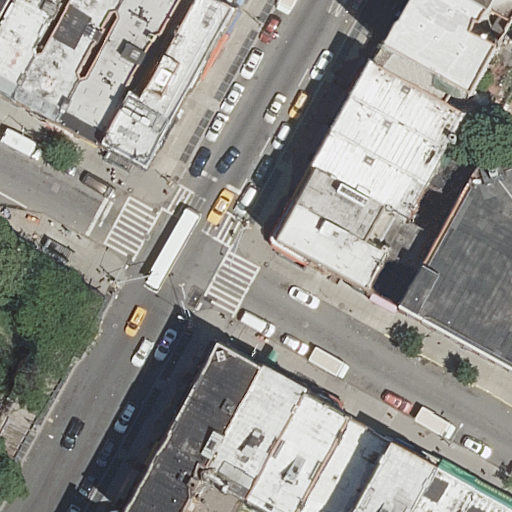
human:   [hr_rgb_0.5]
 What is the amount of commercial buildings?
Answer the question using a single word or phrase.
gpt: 0

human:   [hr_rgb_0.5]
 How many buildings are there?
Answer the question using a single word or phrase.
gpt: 18

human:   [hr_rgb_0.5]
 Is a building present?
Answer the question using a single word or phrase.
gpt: yes

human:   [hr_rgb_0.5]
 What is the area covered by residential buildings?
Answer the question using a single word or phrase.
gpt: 3000m2

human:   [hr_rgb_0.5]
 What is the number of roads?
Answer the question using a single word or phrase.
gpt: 4

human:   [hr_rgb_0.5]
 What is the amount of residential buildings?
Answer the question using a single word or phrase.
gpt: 17

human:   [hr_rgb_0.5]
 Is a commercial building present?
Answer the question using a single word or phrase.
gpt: no

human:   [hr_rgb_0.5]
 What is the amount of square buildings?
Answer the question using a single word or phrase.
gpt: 0

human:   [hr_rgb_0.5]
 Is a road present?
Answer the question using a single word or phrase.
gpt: yes

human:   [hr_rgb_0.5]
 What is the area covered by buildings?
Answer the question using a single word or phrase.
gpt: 3576m2

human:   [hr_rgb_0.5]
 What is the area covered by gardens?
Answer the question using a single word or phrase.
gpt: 96m2

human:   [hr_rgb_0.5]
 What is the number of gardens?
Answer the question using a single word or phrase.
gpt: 1

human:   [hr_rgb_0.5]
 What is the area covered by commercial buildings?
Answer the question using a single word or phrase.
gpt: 0m2

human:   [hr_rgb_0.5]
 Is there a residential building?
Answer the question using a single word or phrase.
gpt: yes

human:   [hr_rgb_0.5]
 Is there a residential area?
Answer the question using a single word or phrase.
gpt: yes

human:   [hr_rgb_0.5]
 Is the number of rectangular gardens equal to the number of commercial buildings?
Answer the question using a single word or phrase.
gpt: no

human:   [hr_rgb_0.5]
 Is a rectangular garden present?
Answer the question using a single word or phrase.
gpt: yes

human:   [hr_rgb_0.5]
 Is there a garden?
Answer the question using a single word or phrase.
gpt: yes

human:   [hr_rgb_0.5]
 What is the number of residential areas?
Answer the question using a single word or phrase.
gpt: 1

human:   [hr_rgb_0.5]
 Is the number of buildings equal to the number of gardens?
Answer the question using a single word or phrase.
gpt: no

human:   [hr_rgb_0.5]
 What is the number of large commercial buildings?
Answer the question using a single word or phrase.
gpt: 0

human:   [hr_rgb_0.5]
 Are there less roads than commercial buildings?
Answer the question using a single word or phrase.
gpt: no

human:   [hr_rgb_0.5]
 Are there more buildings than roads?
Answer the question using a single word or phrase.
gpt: yes

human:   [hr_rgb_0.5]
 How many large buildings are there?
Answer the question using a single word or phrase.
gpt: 1

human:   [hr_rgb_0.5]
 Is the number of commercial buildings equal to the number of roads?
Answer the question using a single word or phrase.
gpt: no

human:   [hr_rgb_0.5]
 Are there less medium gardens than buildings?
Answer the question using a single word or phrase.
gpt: yes

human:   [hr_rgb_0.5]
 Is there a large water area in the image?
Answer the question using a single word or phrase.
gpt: no

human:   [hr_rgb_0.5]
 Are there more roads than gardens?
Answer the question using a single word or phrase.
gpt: yes

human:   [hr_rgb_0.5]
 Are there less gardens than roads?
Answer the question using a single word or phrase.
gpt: yes

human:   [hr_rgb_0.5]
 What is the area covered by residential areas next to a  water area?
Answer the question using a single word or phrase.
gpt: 0m2

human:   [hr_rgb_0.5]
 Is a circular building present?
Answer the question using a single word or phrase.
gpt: no

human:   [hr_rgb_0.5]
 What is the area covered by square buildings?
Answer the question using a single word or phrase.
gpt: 0m2

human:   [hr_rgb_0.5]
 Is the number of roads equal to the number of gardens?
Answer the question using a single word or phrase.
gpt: no

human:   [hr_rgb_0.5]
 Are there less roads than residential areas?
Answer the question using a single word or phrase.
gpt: no

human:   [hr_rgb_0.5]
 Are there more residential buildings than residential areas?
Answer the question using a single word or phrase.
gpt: yes

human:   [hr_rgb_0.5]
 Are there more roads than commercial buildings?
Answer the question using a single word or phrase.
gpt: yes

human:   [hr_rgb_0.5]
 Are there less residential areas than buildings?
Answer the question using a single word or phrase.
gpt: yes

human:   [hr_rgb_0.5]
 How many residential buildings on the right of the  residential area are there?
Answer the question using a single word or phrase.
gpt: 17

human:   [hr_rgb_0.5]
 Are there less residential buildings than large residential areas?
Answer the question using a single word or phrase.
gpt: no

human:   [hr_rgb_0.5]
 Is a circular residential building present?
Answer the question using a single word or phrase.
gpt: no

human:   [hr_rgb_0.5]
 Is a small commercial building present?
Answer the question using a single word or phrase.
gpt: no

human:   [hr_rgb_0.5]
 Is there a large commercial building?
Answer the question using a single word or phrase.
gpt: no

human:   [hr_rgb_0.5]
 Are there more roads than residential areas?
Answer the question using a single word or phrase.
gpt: yes

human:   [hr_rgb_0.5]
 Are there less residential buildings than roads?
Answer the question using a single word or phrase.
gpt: no

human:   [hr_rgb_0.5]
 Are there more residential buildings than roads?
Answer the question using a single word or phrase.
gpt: yes

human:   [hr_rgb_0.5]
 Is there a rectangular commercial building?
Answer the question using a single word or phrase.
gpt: no

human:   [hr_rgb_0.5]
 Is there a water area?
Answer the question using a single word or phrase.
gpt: no

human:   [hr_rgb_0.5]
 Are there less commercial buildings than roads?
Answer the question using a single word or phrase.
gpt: yes

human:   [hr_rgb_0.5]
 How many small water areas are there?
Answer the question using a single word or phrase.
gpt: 0

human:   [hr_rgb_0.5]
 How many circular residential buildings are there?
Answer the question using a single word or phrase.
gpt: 0

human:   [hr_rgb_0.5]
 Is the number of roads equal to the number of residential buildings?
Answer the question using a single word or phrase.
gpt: no

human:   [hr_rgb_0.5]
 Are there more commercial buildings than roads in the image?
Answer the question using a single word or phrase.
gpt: no

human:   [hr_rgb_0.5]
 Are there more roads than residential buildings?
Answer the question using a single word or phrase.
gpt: no

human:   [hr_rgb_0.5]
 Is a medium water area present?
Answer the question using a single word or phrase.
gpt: no

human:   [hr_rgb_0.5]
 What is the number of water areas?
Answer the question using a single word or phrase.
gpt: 0

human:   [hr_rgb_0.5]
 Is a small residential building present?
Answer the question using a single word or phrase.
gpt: yes

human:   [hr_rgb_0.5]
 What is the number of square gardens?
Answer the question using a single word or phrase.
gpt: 0

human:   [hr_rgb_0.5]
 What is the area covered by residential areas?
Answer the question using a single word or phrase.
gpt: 0m2

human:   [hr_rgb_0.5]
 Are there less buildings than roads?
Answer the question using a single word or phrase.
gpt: no

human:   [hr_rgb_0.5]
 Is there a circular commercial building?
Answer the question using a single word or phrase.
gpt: no

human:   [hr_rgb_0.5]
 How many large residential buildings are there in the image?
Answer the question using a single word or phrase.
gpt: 0

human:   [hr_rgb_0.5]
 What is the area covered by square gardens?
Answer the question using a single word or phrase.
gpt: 0m2

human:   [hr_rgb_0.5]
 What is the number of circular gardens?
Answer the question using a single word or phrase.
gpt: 0

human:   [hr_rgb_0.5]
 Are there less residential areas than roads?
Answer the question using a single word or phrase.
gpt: yes